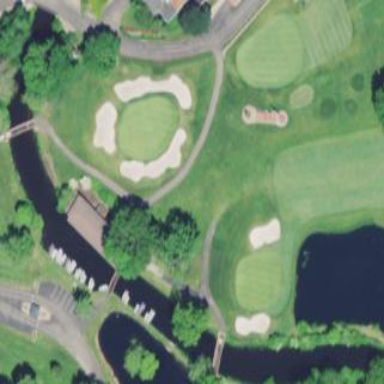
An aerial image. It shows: Scenic view of water hazard on golf course. The natural water feature adds beauty to the landscape.